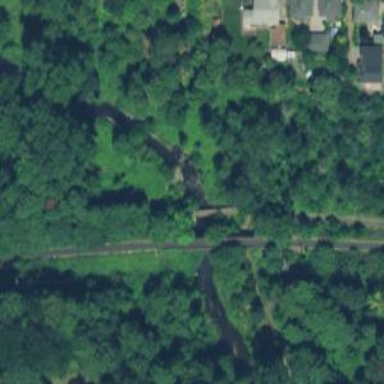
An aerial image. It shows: Path leading to bridge.